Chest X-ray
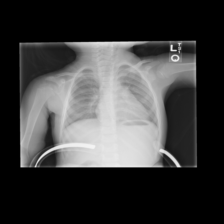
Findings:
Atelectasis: negative
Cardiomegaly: negative
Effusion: negative
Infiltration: negative
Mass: negative
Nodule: negative
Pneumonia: negative
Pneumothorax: negative
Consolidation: negative
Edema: negative
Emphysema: negative
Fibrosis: negative
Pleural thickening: negative
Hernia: negative